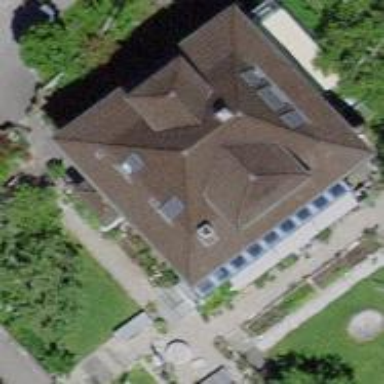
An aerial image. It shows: Building with hipped roof made of roof tiles.